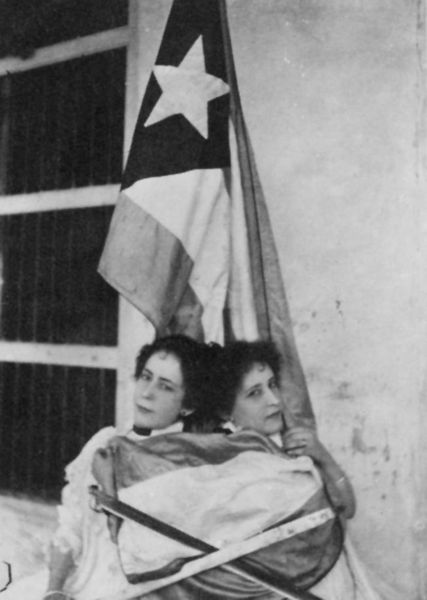
Titel: Mädchen mit einer Fahne
Künstler: Kubanischer Photograph
Standort: Havanna
Institution: Unión de Escritores y Artistas de Cuba
Schlagwörter: kopf, schatten, weiß, frauen, sitzen, ausschnitt, fenster, frau, köpfe, mund, nase, schwarz, blick, gesichter, jung, wand, arm, arme, augen, band, gesicht, halten, bildnis, hals, portrait, gitter, haare, pose, paar, schön, fassade, zwei, fahne, flagge, mast, mauer, amerika, banner, detail, sport, foto, fotografie, photographie, stern, gefangen, photo, gefängnis, gebunden, streben, zwillinge, kuba, eingewickelt, umwicklung